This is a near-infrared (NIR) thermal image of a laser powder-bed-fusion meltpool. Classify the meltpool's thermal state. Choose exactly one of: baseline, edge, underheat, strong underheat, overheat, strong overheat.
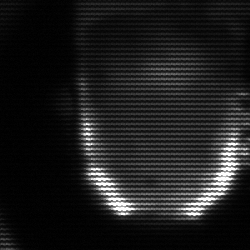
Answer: baseline